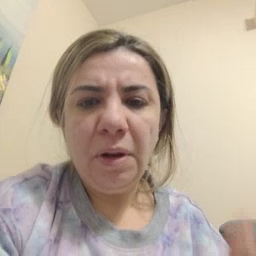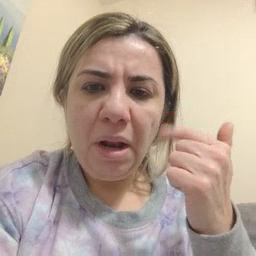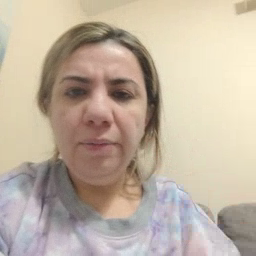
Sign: cry